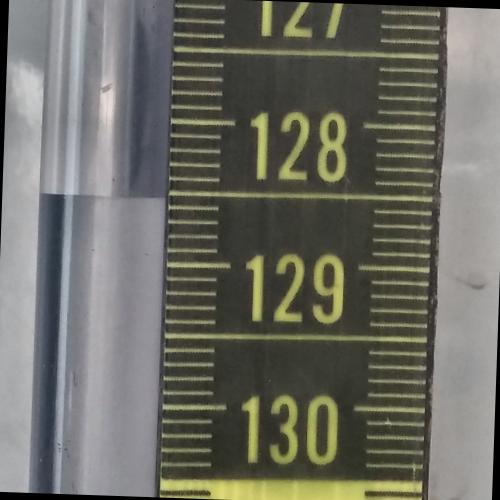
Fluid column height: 128.5 cm